Question: Alright, I know how the fieldset/legend works out in HTML.
I cannot encircle form html with legend
i don't know why it is not working please HELP!
why my form is not surrounded with my legend
'''
<form id="contact_form" action="#" method="post">
<h5>Contact me</h5>
<fieldset>
<legend>Formularz kontaktowy</legend>
<ul>
<li>
<label for="nom">Nom</label>
<input id="nom" type="text" />
</li>
<li>
<label for="prenom">Prenom</label>
<input id="prenom" type="text" />
</li>
<li>
<label for="mel">Email</label>
<input id="mel" type="text" />
</li>
<li>
<label for="telephone">Telephone</label>
<input id="telephone" type="text" />
</li>
<li>
<label for="mobile">Mobile</label>
<input id="mobile" type="text" />
</li>
</ul>
<p class="submit">
<input type="button" value="ok" alt="send form" id="btn-send" />
</p>
</fieldset>
</form>
'''
MY CSS:
'''
/* --FORMULAIRE-- */
#content #c2 #contact_form{
margin: 5em auto;
width: 330px;
background-color:#E03336;
}
legend {
display: block;
padding-left: 2px;
padding-right: 2px;
border: 3px #000000 solid;
}
#content #c2 #contact_form h5 {
display: none;
}
#content #c2 #contact_form fildset {
overflow: hidden;
}
#content #c2 #contact_form ul {
margin: 20px 0 0 0;
padding: 0;
list-style: none;
}
#content #c2 #contact_form ul li {
margin-bottom: 10px;
}
#content #c2 #contact_form ul li label {
float: left;
padding: 8px 10px 0 0;
width: 90px;
background-color:#36A643;
color: #348096;
font-size: 1.2em;
font-weight: bold;
text-align: right;
}
#content #c2 #contact_form ul li input {
border-style: ridge;
padding: 3px;
width: 200px;
font-size: 1.2em;
}
#content #c2 #contact_form p.submit {
text-align: center;
}
#content #c2 #contact_form #btn-send{
border-radius:10px;
background-color: #348096;
border-color: #348096;
color: #fff;
}
/* #content #c2 #form_contact {
width: 300px;
margin-left:118px;
margin-top: 59px;
}
#content #c2 input {
float:right;
display:inline;
}
#content #c2 #form_contact label{
font-size: 20px;
width:50px;
display: block;
color: #348096;
clear:both;
float:left;
}
#content #c2 #form_contact #btn_sub {
width: 40px;
margin-top: 25px;
margin-left: 25px;
border-radius:10px;
background-color: #348096;
border: #348096;
}
'''
*/

what i'm doing wrong
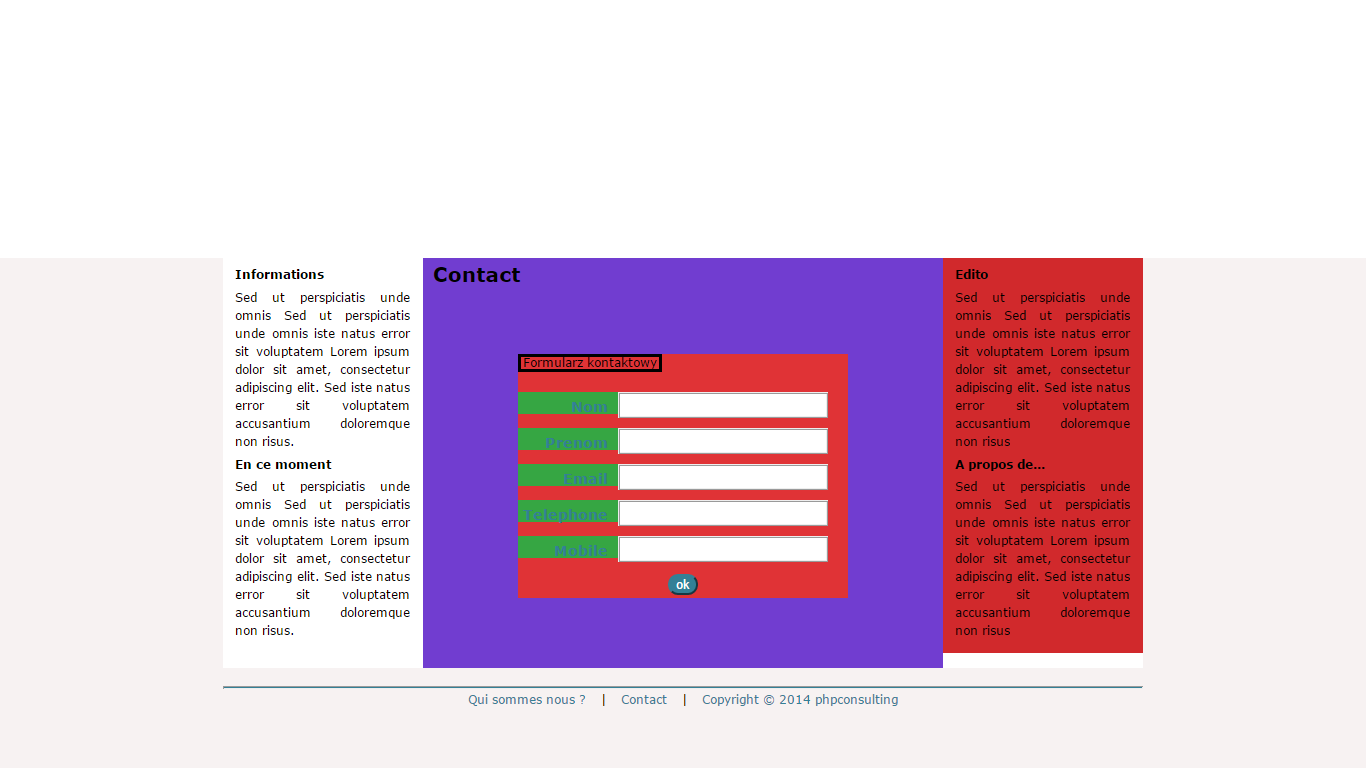
Answer: Because it is NOT wrapped in legend. Your html should be like so, if you really want to wrap it with the legend tag:
'''
<form id="contact_form" action="#" method="post">
<h5>Contact me</h5>
<fieldset>
<legend>Formularz kontaktowy
<ul>
<li>
<label for="nom">Nom</label>
<input id="nom" type="text" />
</li>
<li>
<label for="prenom">Prenom</label>
<input id="prenom" type="text" />
</li>
<li>
<label for="mel">Email</label>
<input id="mel" type="text" />
</li>
<li>
<label for="telephone">Telephone</label>
<input id="telephone" type="text" />
</li>
<li>
<label for="mobile">Mobile</label>
<input id="mobile" type="text" />
</li>
</ul>
<p class="submit">
<input type="button" value="ok" alt="send form" id="btn-send" />
</p>
</legend>
</fieldset>
</form>
'''
But this makes me wonder why you want to wrap it with legend? Your code was correct. A legend tag in html is just to define the caption of a fieldset.